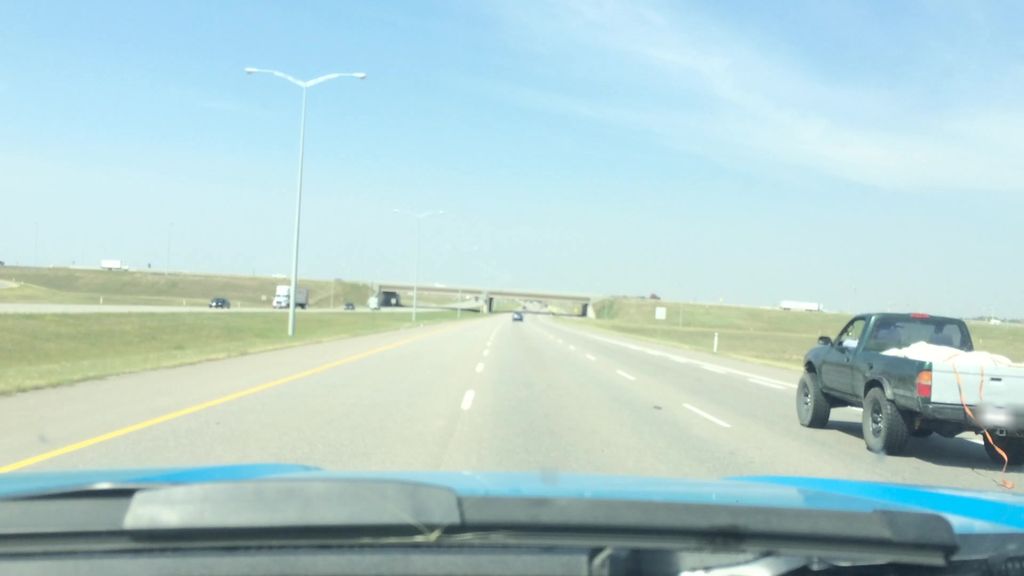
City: calgary